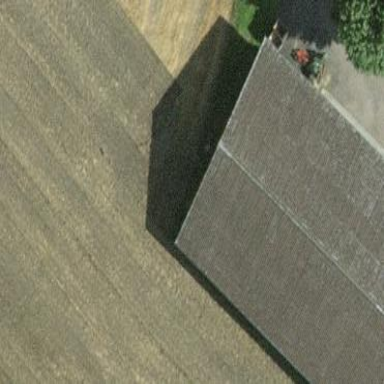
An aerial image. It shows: Barn.